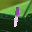
Label: 1